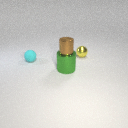
large green metal cylinder in front of small yellow metal sphere